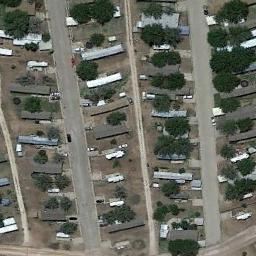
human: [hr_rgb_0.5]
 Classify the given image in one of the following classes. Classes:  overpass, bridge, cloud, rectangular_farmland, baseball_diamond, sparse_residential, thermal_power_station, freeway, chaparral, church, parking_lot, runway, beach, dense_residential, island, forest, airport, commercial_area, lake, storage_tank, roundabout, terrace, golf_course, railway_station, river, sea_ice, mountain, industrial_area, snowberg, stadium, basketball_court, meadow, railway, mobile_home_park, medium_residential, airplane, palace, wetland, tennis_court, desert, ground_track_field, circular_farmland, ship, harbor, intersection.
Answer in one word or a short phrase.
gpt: mobile_home_park